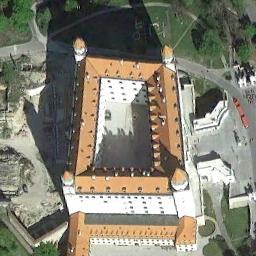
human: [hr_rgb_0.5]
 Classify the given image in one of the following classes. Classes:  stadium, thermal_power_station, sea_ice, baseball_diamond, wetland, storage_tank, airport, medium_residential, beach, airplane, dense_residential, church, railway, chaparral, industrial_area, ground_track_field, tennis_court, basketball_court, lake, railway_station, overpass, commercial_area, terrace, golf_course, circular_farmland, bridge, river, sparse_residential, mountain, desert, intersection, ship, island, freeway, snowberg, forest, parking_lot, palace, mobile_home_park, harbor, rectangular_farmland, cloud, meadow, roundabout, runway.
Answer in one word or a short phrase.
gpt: palace